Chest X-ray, PA view. Patient: 55 years old, sex F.
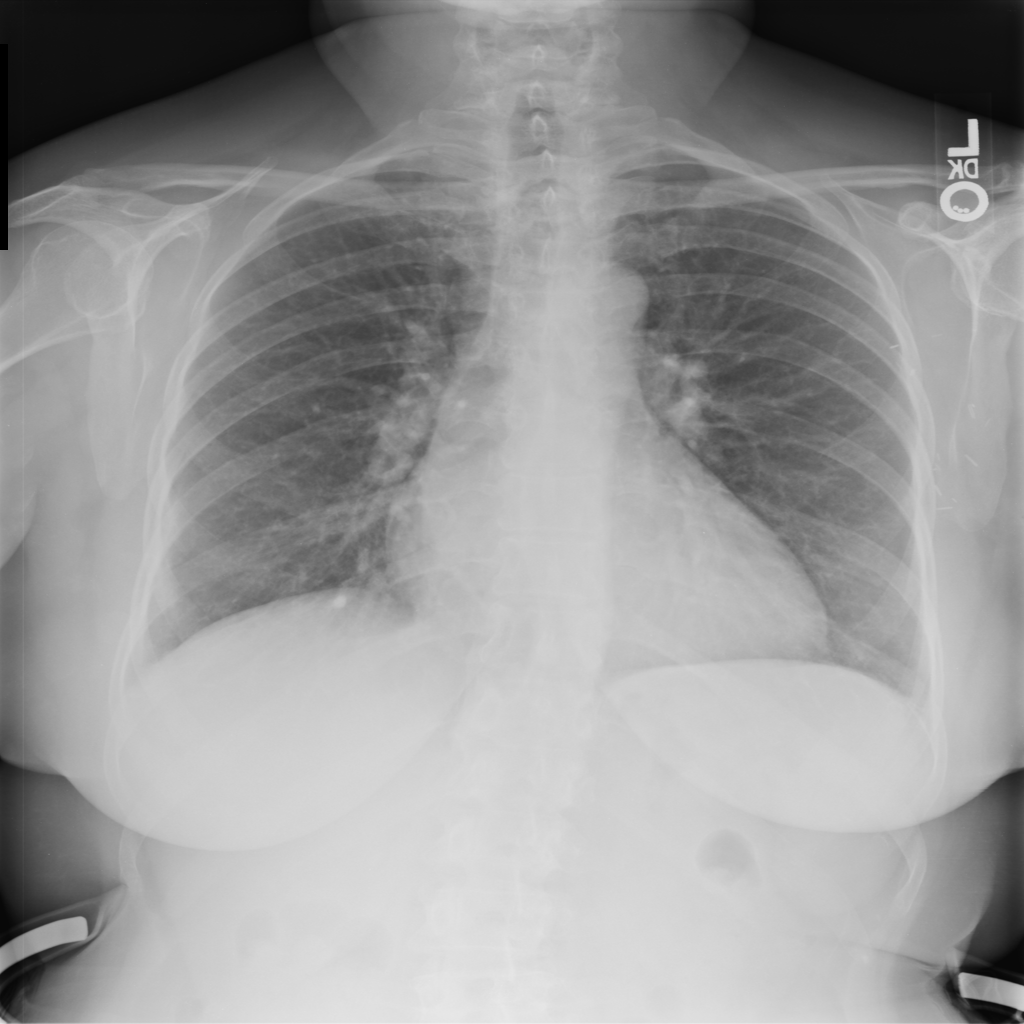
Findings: No Finding